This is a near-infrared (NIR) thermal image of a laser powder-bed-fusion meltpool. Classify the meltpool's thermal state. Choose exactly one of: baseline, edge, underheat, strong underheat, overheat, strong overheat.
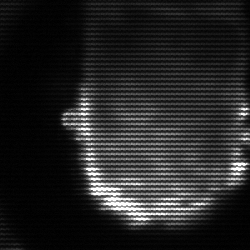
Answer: baseline